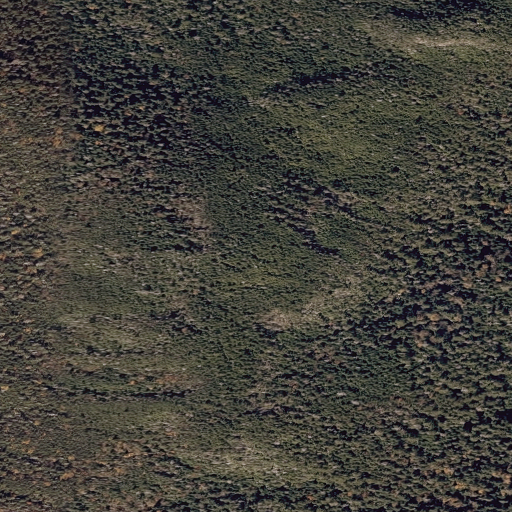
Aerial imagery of mountain in Maine named Bemis Mountain containing only evergreen forest